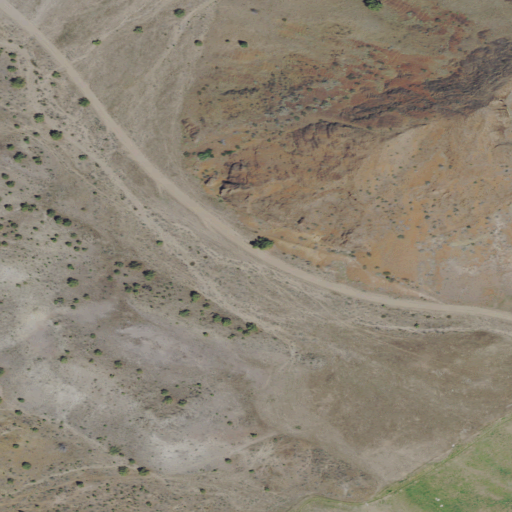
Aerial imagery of valley in Oregon named Domogalla Canyon containing shrub, grassland, and cultivated crops